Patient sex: M
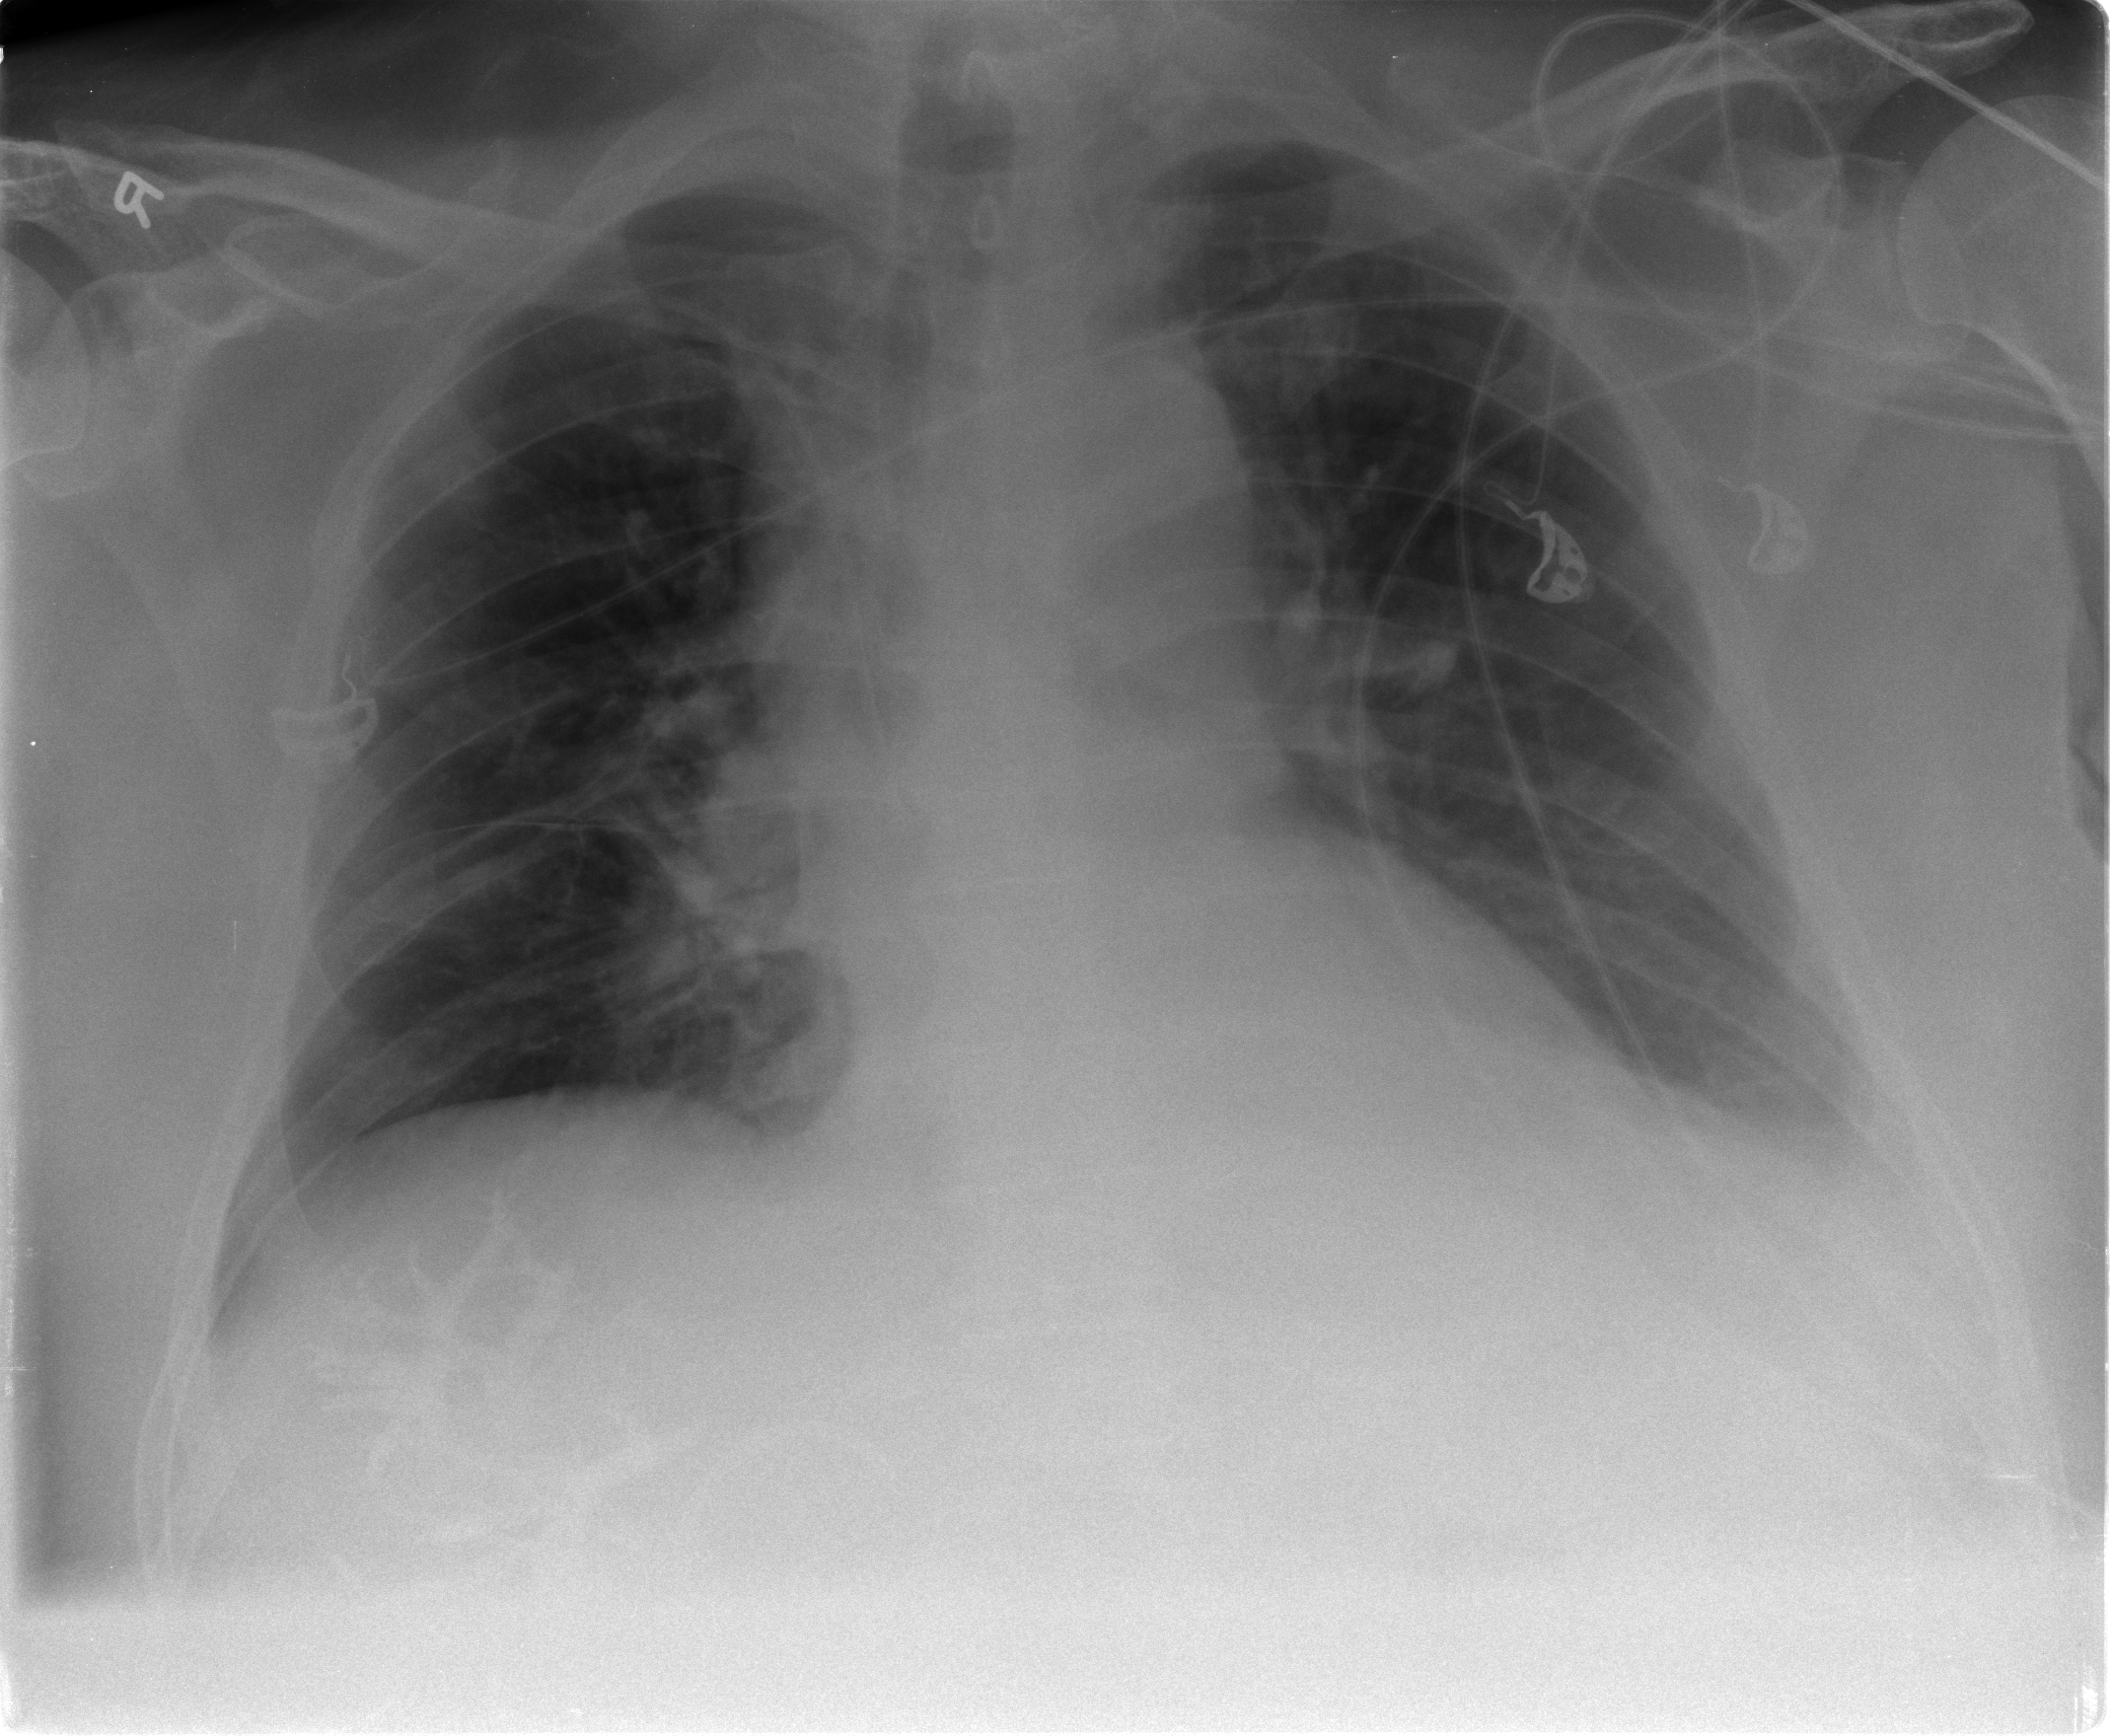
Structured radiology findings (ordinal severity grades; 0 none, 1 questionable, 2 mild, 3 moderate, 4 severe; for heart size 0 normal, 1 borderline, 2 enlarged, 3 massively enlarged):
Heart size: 1
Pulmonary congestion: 2
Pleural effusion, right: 1
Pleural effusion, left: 2
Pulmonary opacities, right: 1
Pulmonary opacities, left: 0
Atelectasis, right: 1
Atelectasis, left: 2